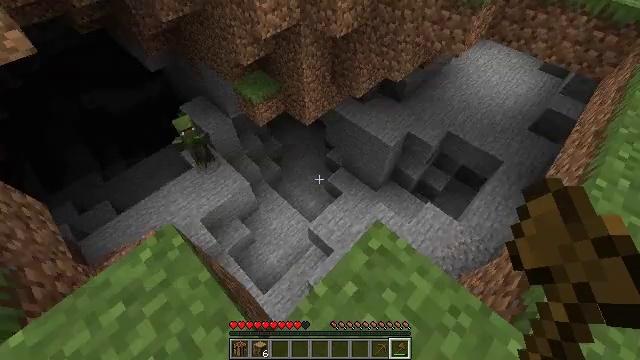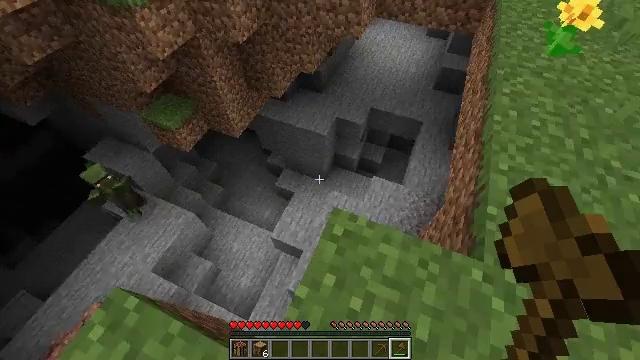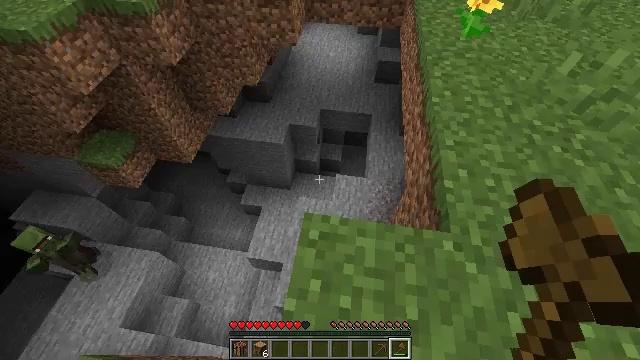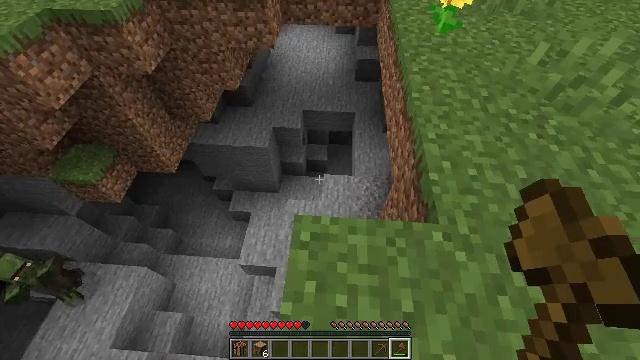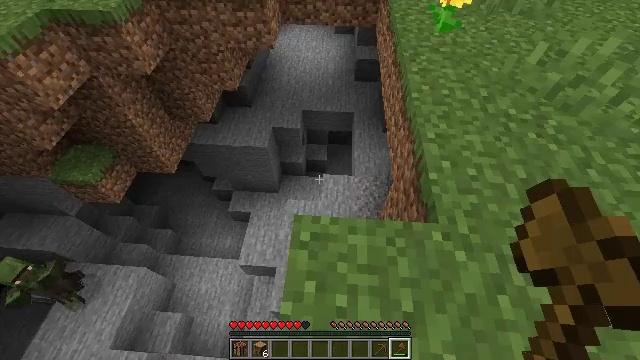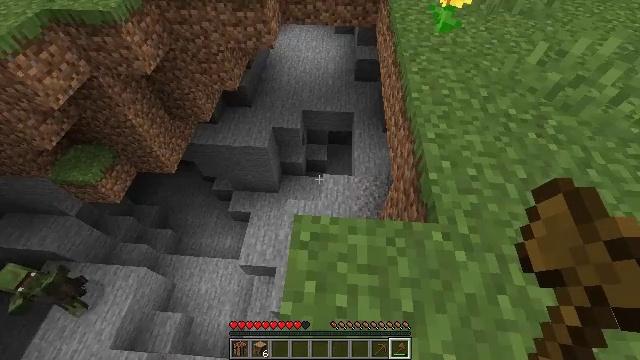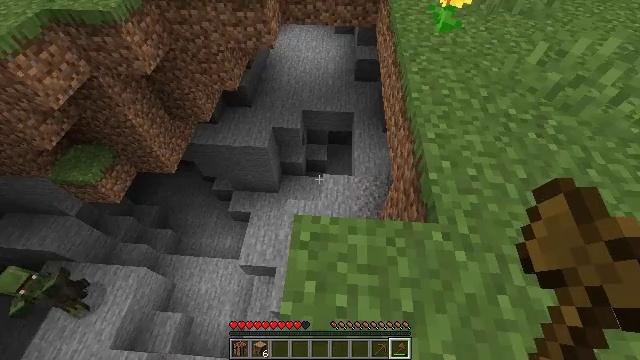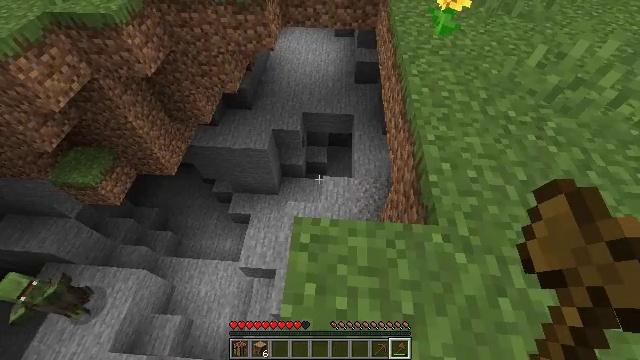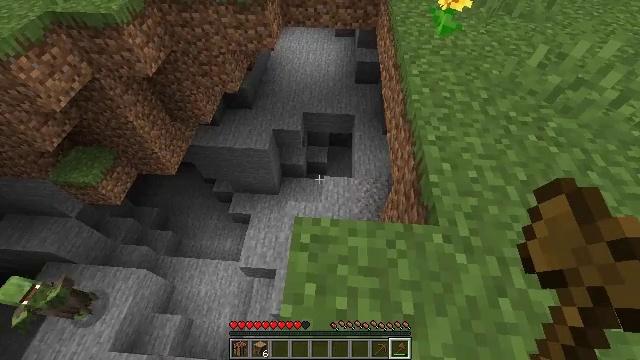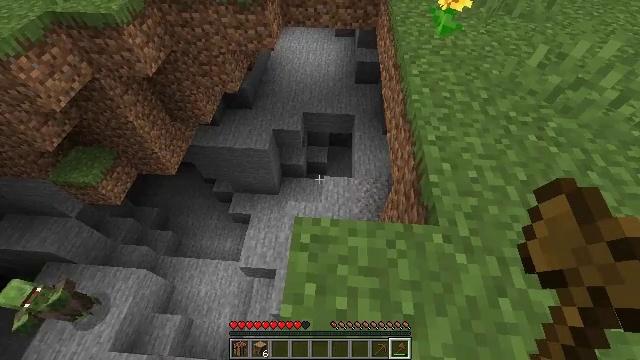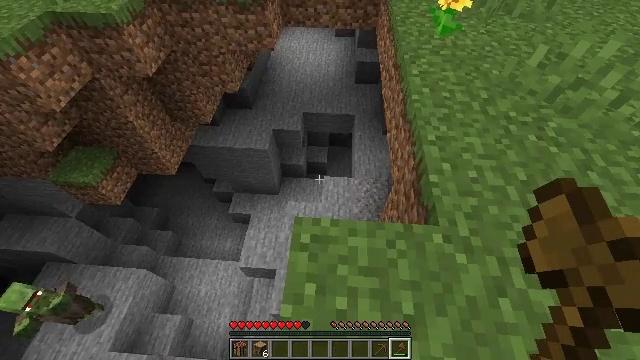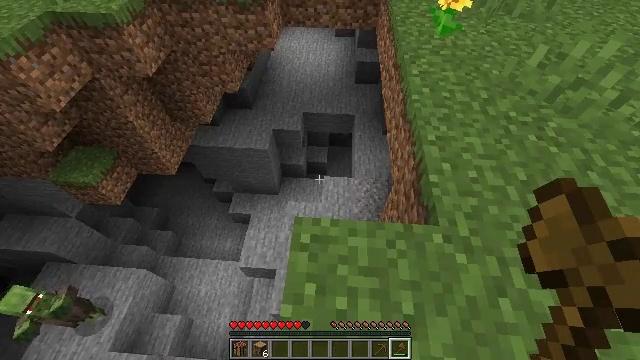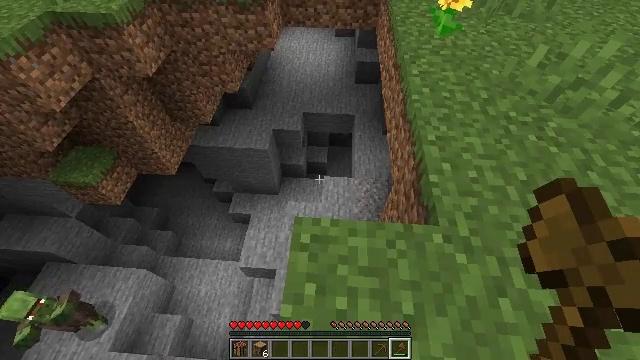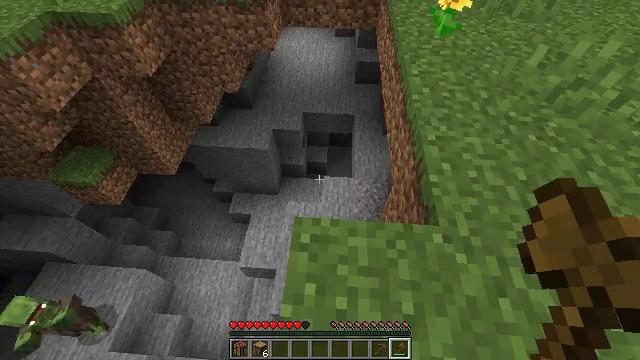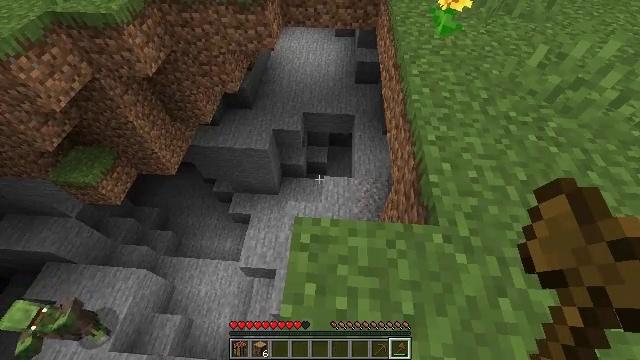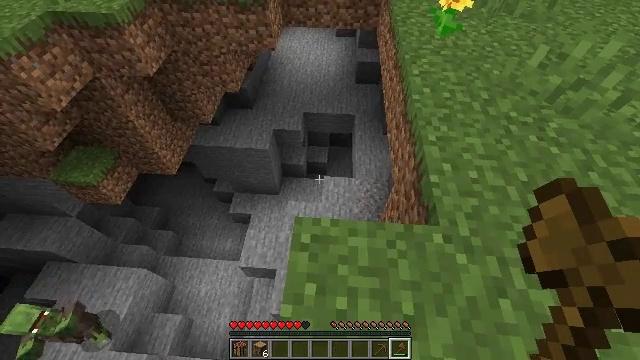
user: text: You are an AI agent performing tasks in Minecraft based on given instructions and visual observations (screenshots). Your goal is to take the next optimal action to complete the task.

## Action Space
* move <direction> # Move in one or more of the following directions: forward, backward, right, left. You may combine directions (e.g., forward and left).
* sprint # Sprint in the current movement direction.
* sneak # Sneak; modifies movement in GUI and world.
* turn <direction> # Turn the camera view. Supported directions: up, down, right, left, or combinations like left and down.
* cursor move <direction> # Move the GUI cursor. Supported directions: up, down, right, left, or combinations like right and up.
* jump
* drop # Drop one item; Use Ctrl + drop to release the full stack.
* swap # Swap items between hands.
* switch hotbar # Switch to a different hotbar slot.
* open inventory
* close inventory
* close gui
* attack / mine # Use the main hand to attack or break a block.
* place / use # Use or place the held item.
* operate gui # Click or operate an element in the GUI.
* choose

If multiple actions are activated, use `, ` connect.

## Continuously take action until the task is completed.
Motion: motion action
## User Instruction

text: Harvest tall grass for seeds.
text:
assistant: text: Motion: turn right
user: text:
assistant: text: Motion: turn right and up
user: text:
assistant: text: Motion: turn right
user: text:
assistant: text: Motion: no_op
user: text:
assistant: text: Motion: no_op
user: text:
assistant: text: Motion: no_op
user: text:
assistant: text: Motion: no_op
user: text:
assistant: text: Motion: no_op
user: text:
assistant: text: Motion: no_op
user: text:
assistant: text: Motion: no_op
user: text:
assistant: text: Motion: no_op
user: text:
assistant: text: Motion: no_op
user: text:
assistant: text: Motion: no_op
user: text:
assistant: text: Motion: no_op
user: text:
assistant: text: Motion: no_op
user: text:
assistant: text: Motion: turn left and down
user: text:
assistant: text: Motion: turn left and down
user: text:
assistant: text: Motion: turn left and down
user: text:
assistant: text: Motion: turn left
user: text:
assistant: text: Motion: turn left and down
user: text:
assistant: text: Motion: turn left
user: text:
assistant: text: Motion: no_op
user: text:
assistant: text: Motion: no_op
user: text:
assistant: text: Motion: no_op
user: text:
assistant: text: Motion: no_op
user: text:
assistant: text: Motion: no_op
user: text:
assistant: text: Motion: no_op
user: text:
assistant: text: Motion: no_op
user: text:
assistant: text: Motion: no_op
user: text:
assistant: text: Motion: no_op